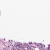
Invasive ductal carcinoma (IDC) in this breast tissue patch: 1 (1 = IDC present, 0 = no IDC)